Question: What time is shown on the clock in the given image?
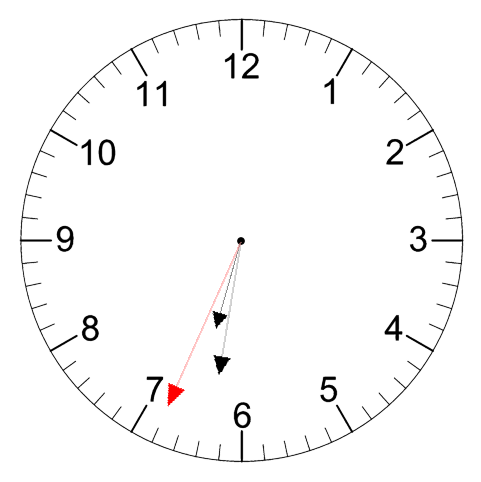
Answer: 06:31:34